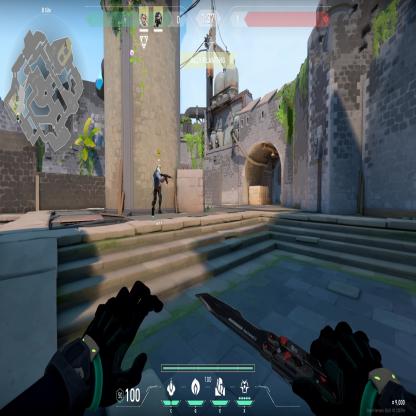
Label: teammate